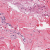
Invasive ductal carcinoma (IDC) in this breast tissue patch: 0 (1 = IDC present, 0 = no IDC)